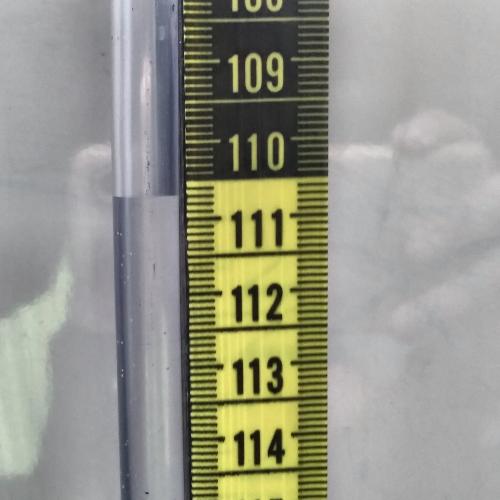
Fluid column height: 110.7 cm